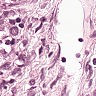
Metastatic tissue present: yes